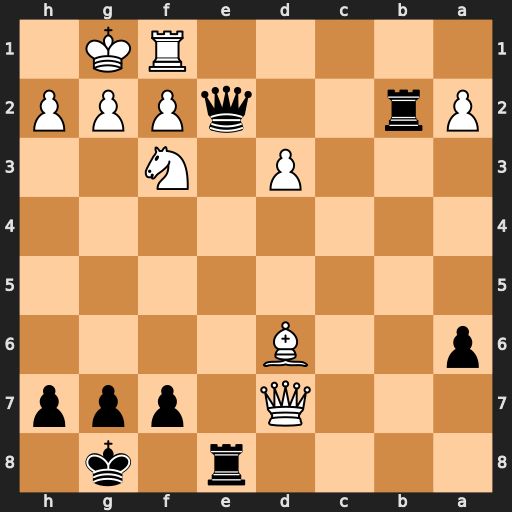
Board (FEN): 4r1k1/3Q1ppp/p2B4/8/8/3P1N2/Pr2qPPP/5RK1
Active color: b
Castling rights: -
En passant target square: -
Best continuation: Qxf1+ Kxf1 Rb1+ Ne1 Rbxe1#